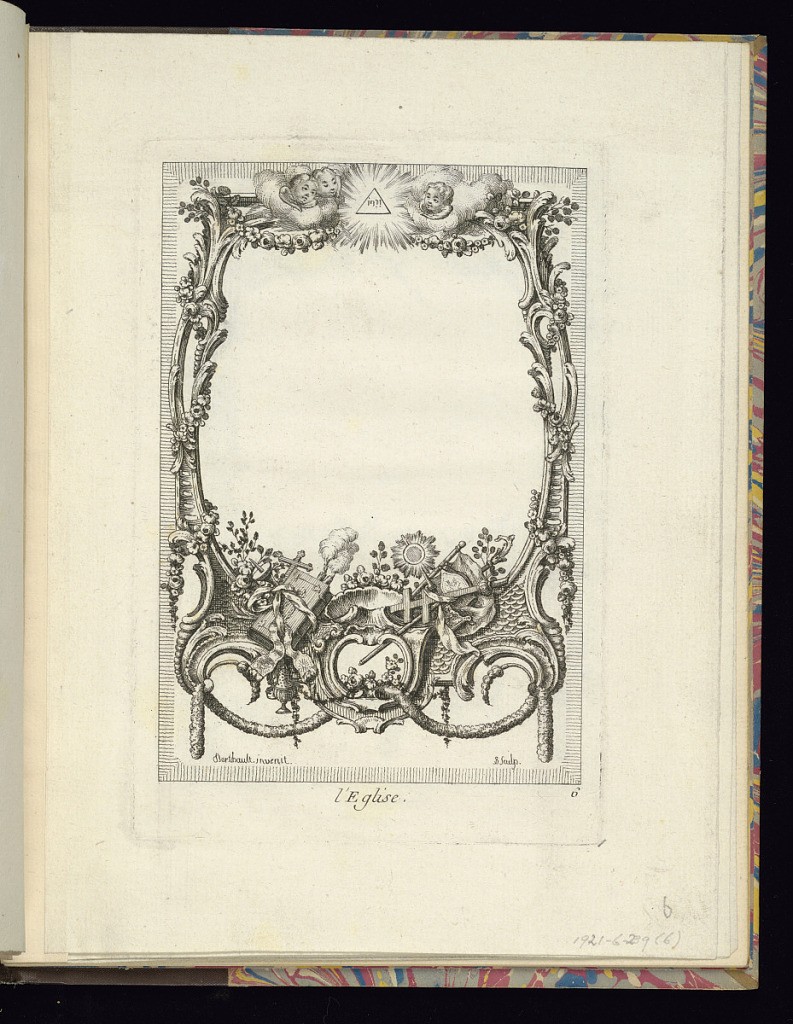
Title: l'Eglise
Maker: Pierre-Gabriel Berthault, French, 1737–1831
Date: ca. 1758
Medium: Etching and engraving on laid paper
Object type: Print
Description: Design of a rocaille frame with scrolls, flowers, and ecclesiastical attributes, including cherub heads, a cross, a Bible, and a mitre. The plate is signed and numbered.